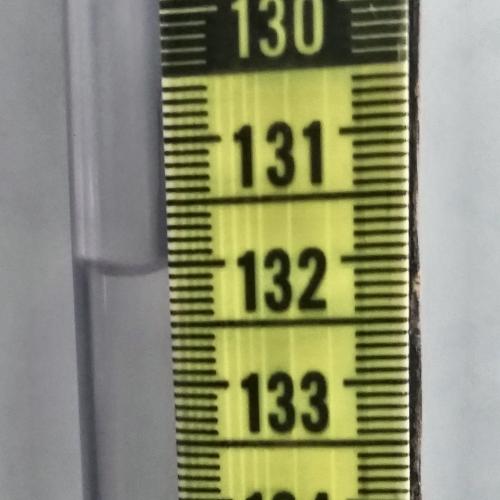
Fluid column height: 132.0 cm